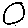
Label: circle